Field crop: tomato
Growth stage: 1
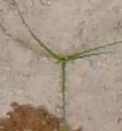
Species: cyperus